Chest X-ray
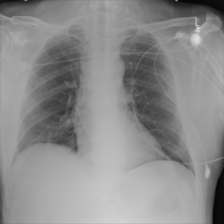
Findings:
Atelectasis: negative
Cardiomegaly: negative
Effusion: negative
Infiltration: negative
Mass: negative
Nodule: negative
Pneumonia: negative
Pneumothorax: negative
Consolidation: negative
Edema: negative
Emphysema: negative
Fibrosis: negative
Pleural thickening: negative
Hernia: negative